Chest X-ray. View position: AP
Patient age: 40
Patient sex: F
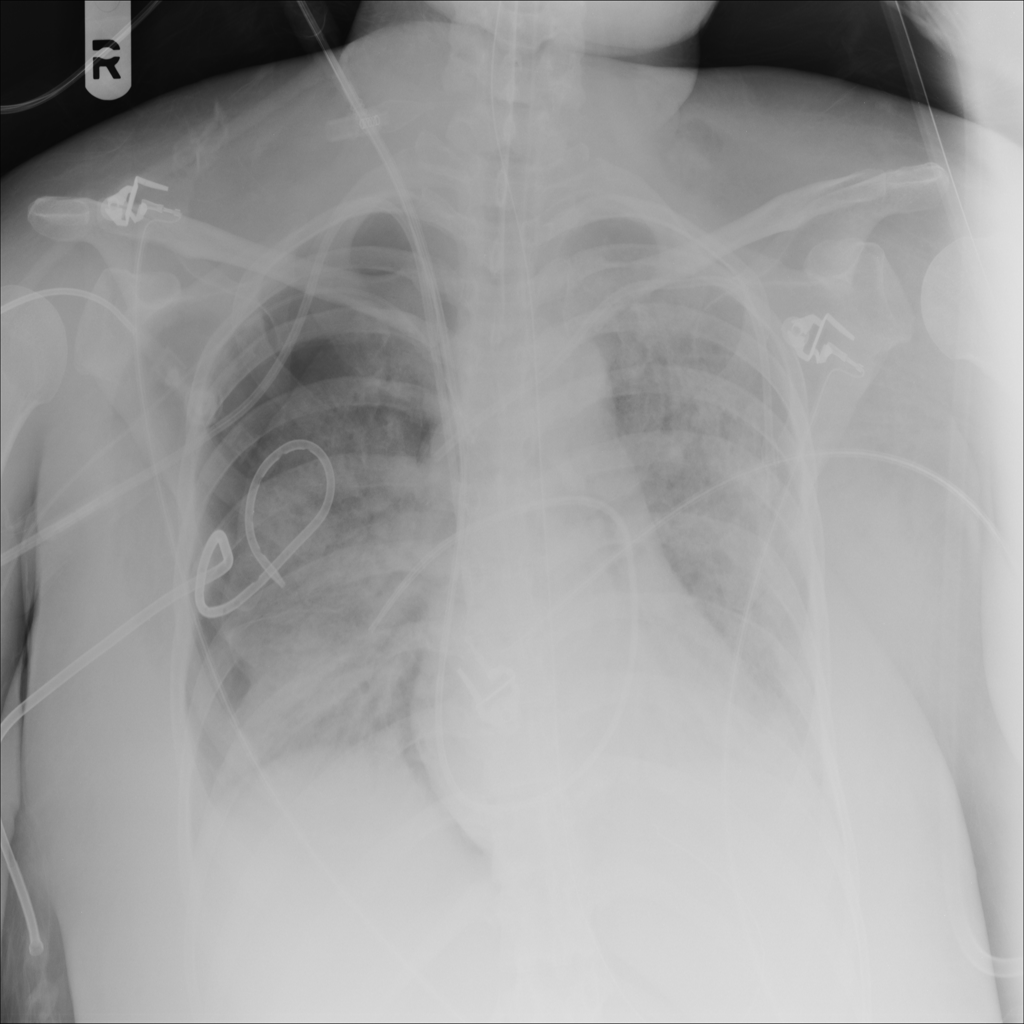
Finding: Pneumothorax